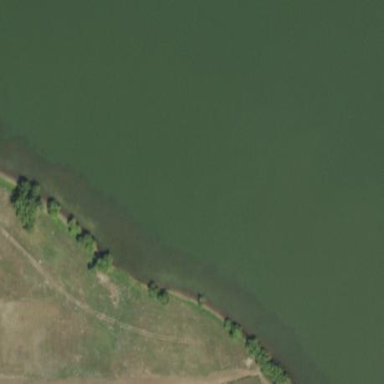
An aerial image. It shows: Beautiful lake surrounded by nature.